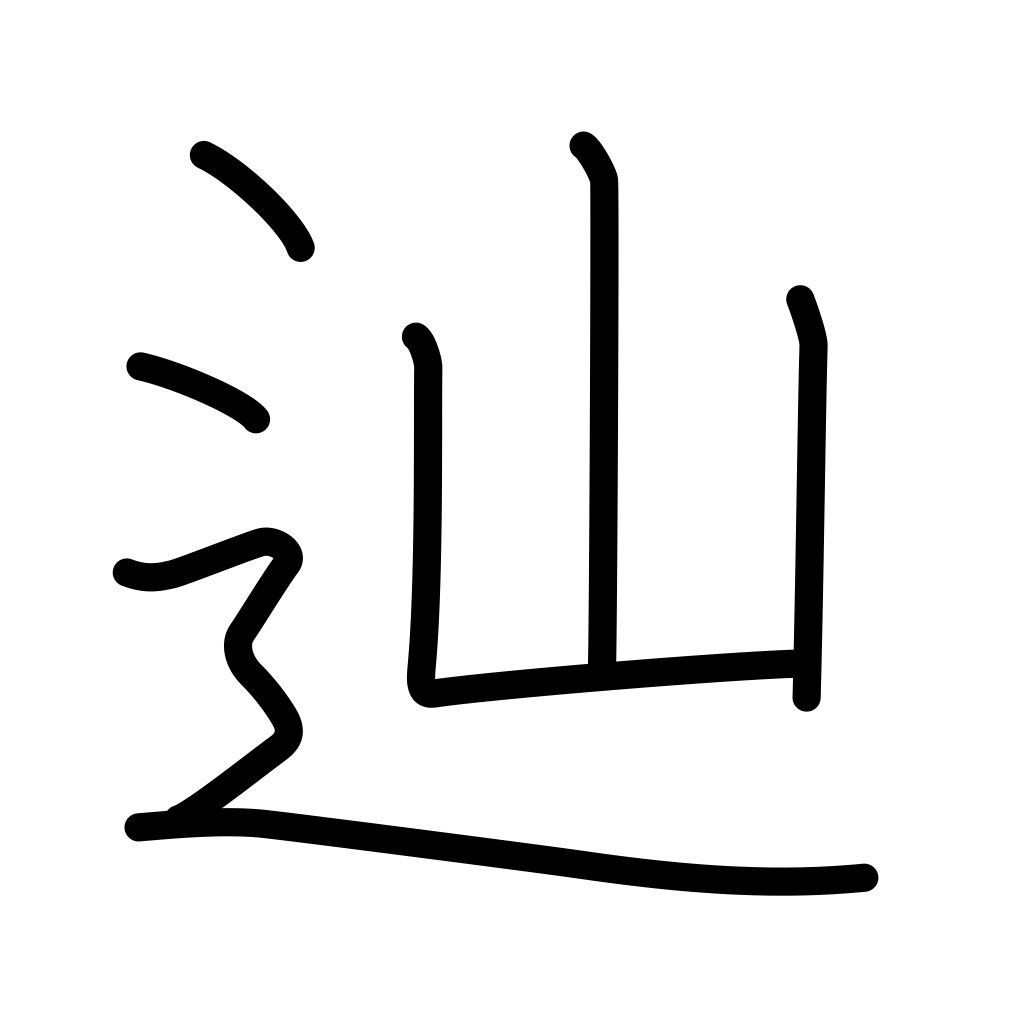
Meaning: pursue